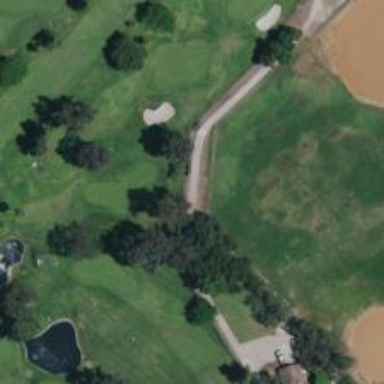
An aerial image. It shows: Footway that resembles golf path.